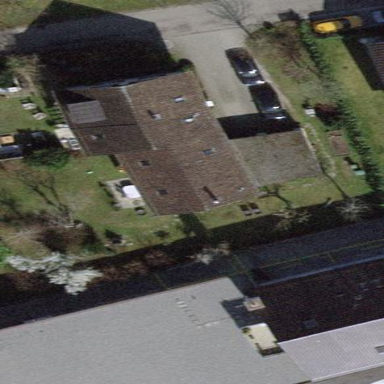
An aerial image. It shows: Semi-detached house.